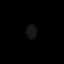
Tissue: skin
Cell type: Epithelial cells
Senescence score: 0.766
Nuclear area (px): 132
Mean DAPI intensity: 21.955